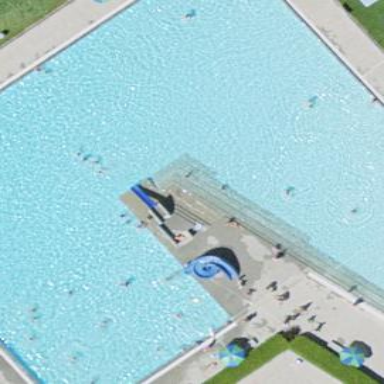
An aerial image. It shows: Outdoor swimming pool suitable for leisure and sports activities.